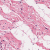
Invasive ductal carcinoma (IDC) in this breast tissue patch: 0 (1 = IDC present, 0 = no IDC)